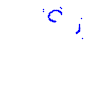
Particle: kaon